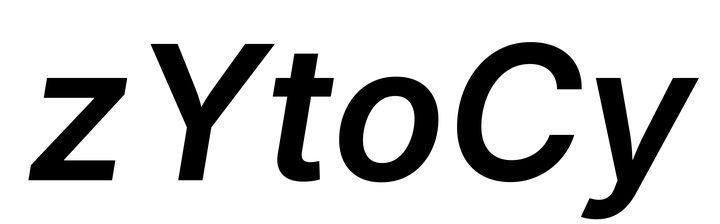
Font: Inter-Italic_SemiBold_Italic